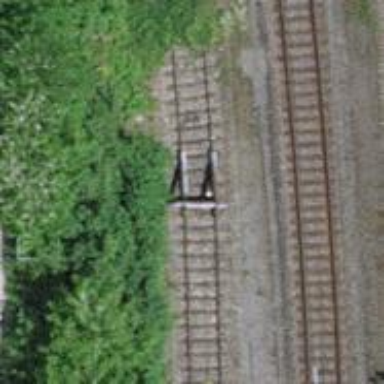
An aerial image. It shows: Railway buffer stop.